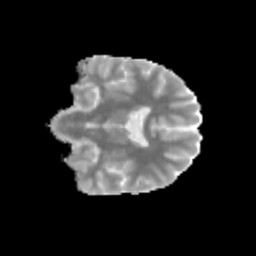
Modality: MD
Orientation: coronal
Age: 13
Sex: male
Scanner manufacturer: siemens
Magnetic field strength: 3 T
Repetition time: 3.8 s
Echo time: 0.07 s